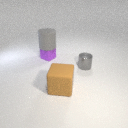
large brown rubber cube in front of small gray metal cylinder